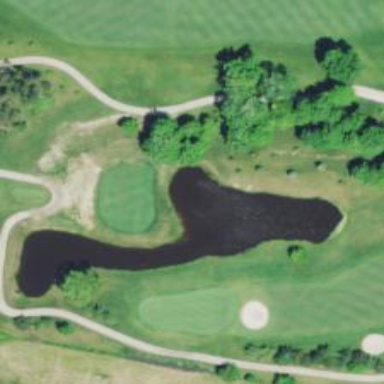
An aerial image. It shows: Water hazard on golf course. The hazard is natural water feature.